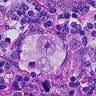
Metastatic tissue present: yes